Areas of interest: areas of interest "Guangzhou Aquarium"
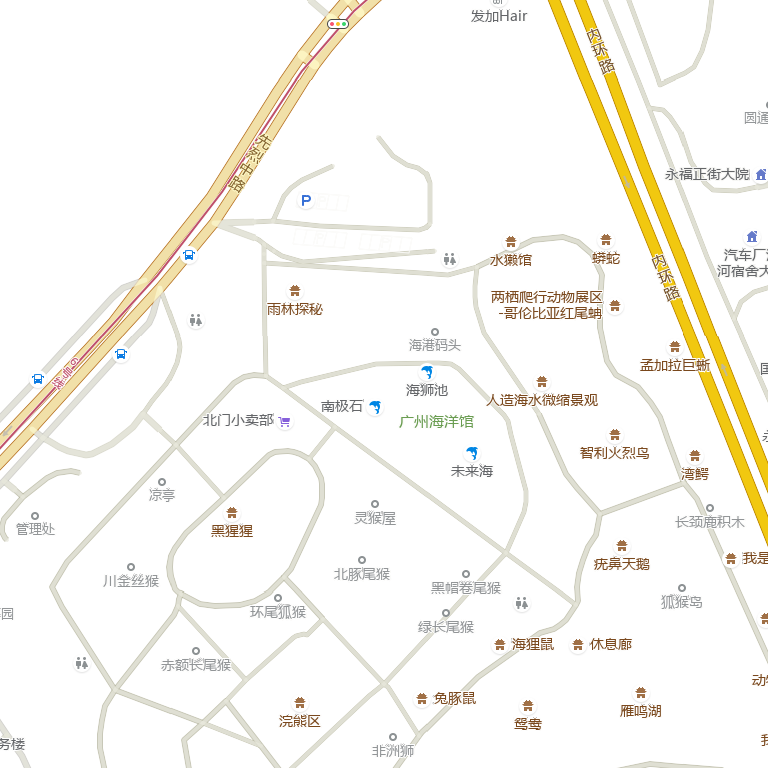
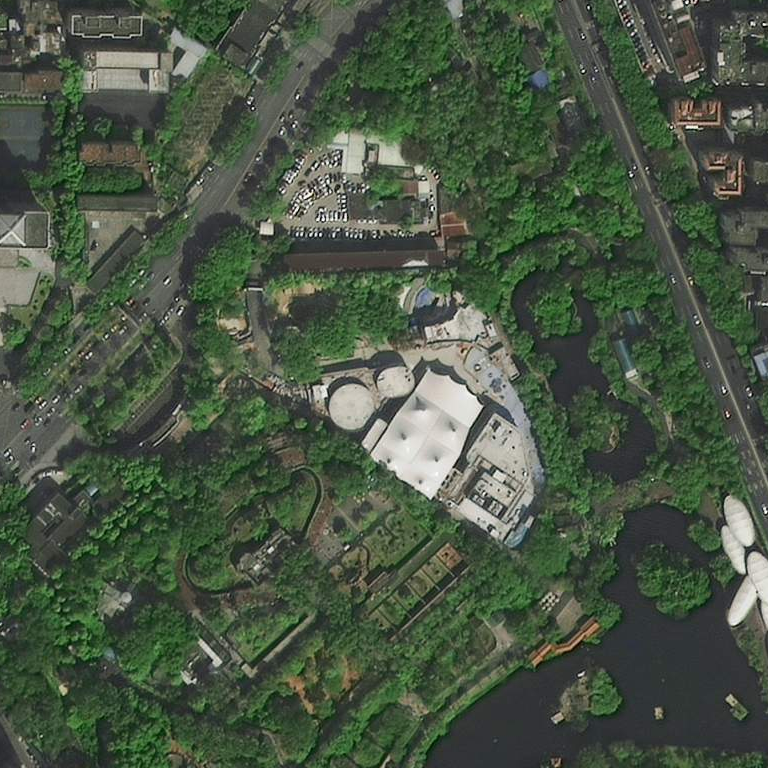